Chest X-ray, PA view. Patient: 63 years old, sex M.
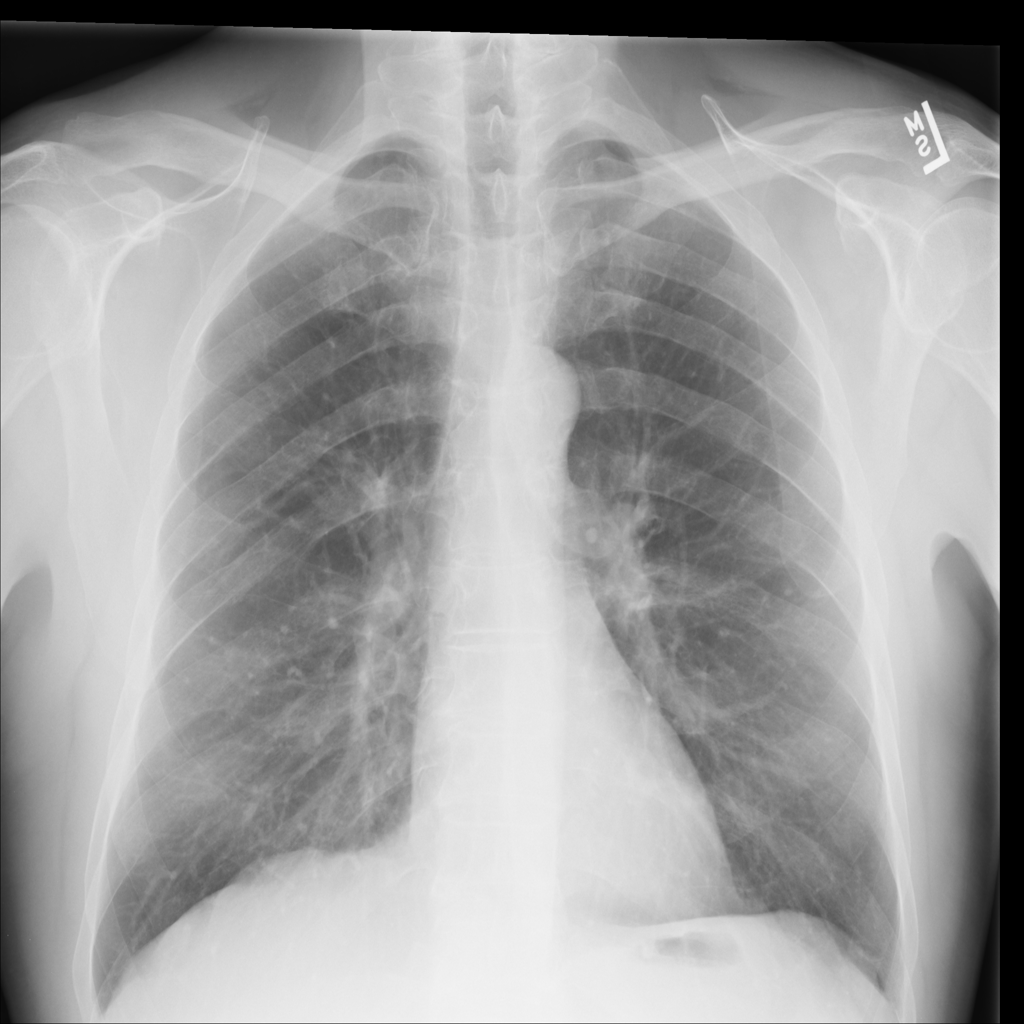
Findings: No Finding